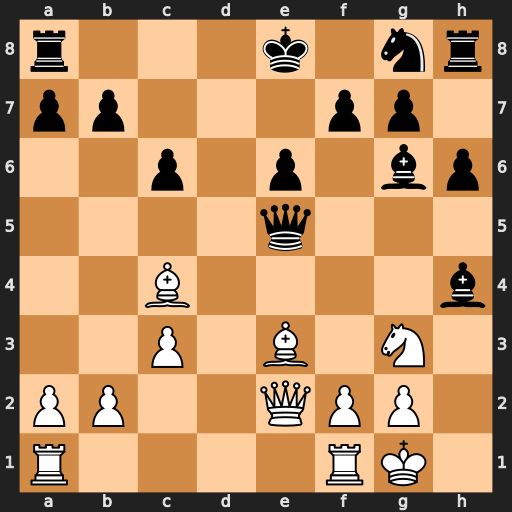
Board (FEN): r3k1nr/pp3pp1/2p1p1bp/4q3/2B4b/2P1B1N1/PP2QPP1/R4RK1
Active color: w
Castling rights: kq
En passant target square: -
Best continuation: f4 Qc7 f5 Bxg3 fxg6